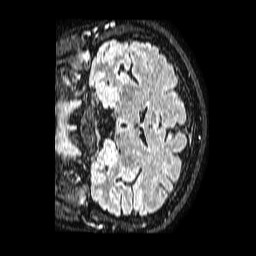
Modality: FLAIR
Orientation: coronal
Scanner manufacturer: philips
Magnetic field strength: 1.5 T
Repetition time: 4.8 s
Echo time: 0.3 s